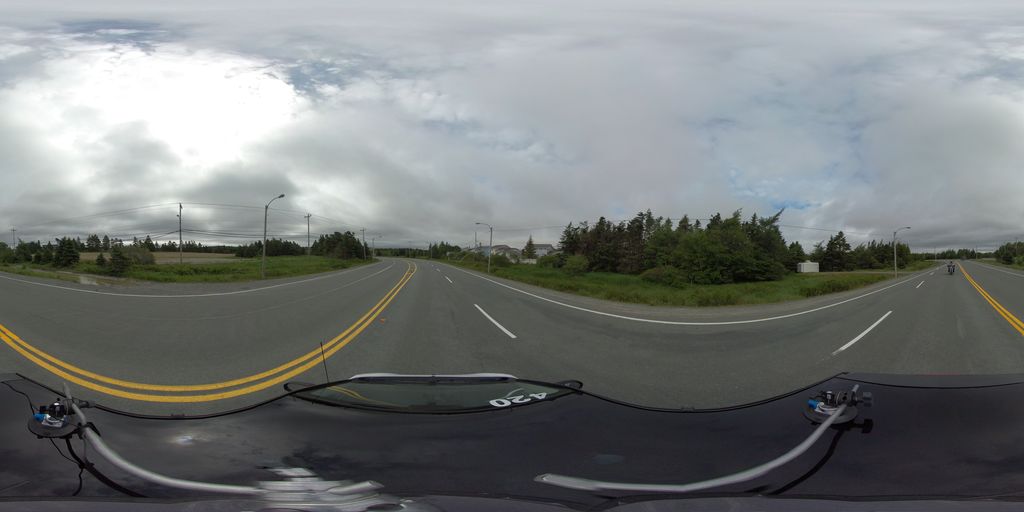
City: st_johns